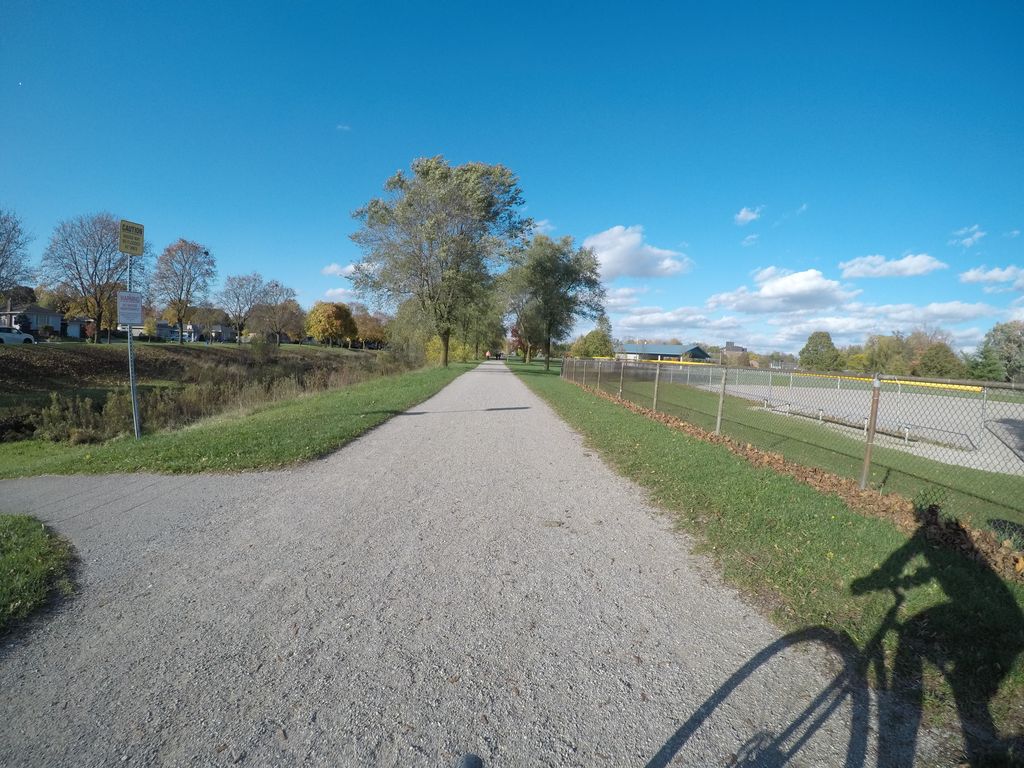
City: kitchener-waterloo